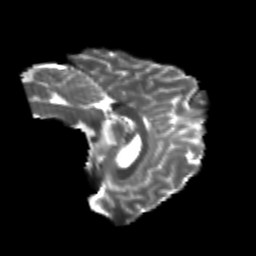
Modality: T2w
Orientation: sagittal
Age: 21
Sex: male
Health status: healthy
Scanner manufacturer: philips
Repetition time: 7.389 s
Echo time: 0.08599 s